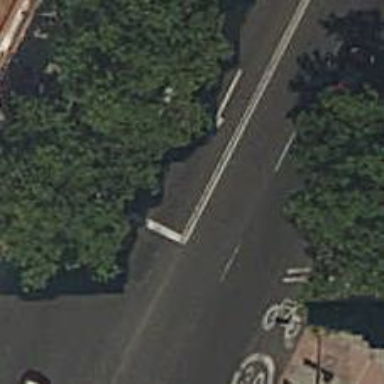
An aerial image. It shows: Public transport stop position.